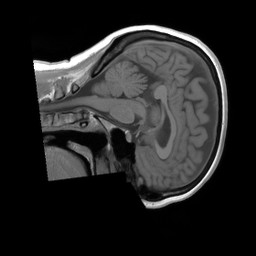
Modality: T1w
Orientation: sagittal
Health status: ill
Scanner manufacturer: siemens
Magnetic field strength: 3 T
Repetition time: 0.4 s
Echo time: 0.00246 s